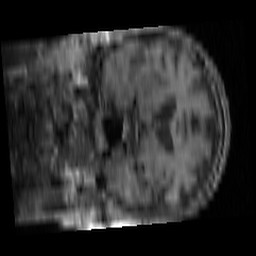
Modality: T1w
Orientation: coronal
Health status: ill
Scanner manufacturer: siemens
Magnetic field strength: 1.5 T
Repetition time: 0.4 s
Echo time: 0.014 s